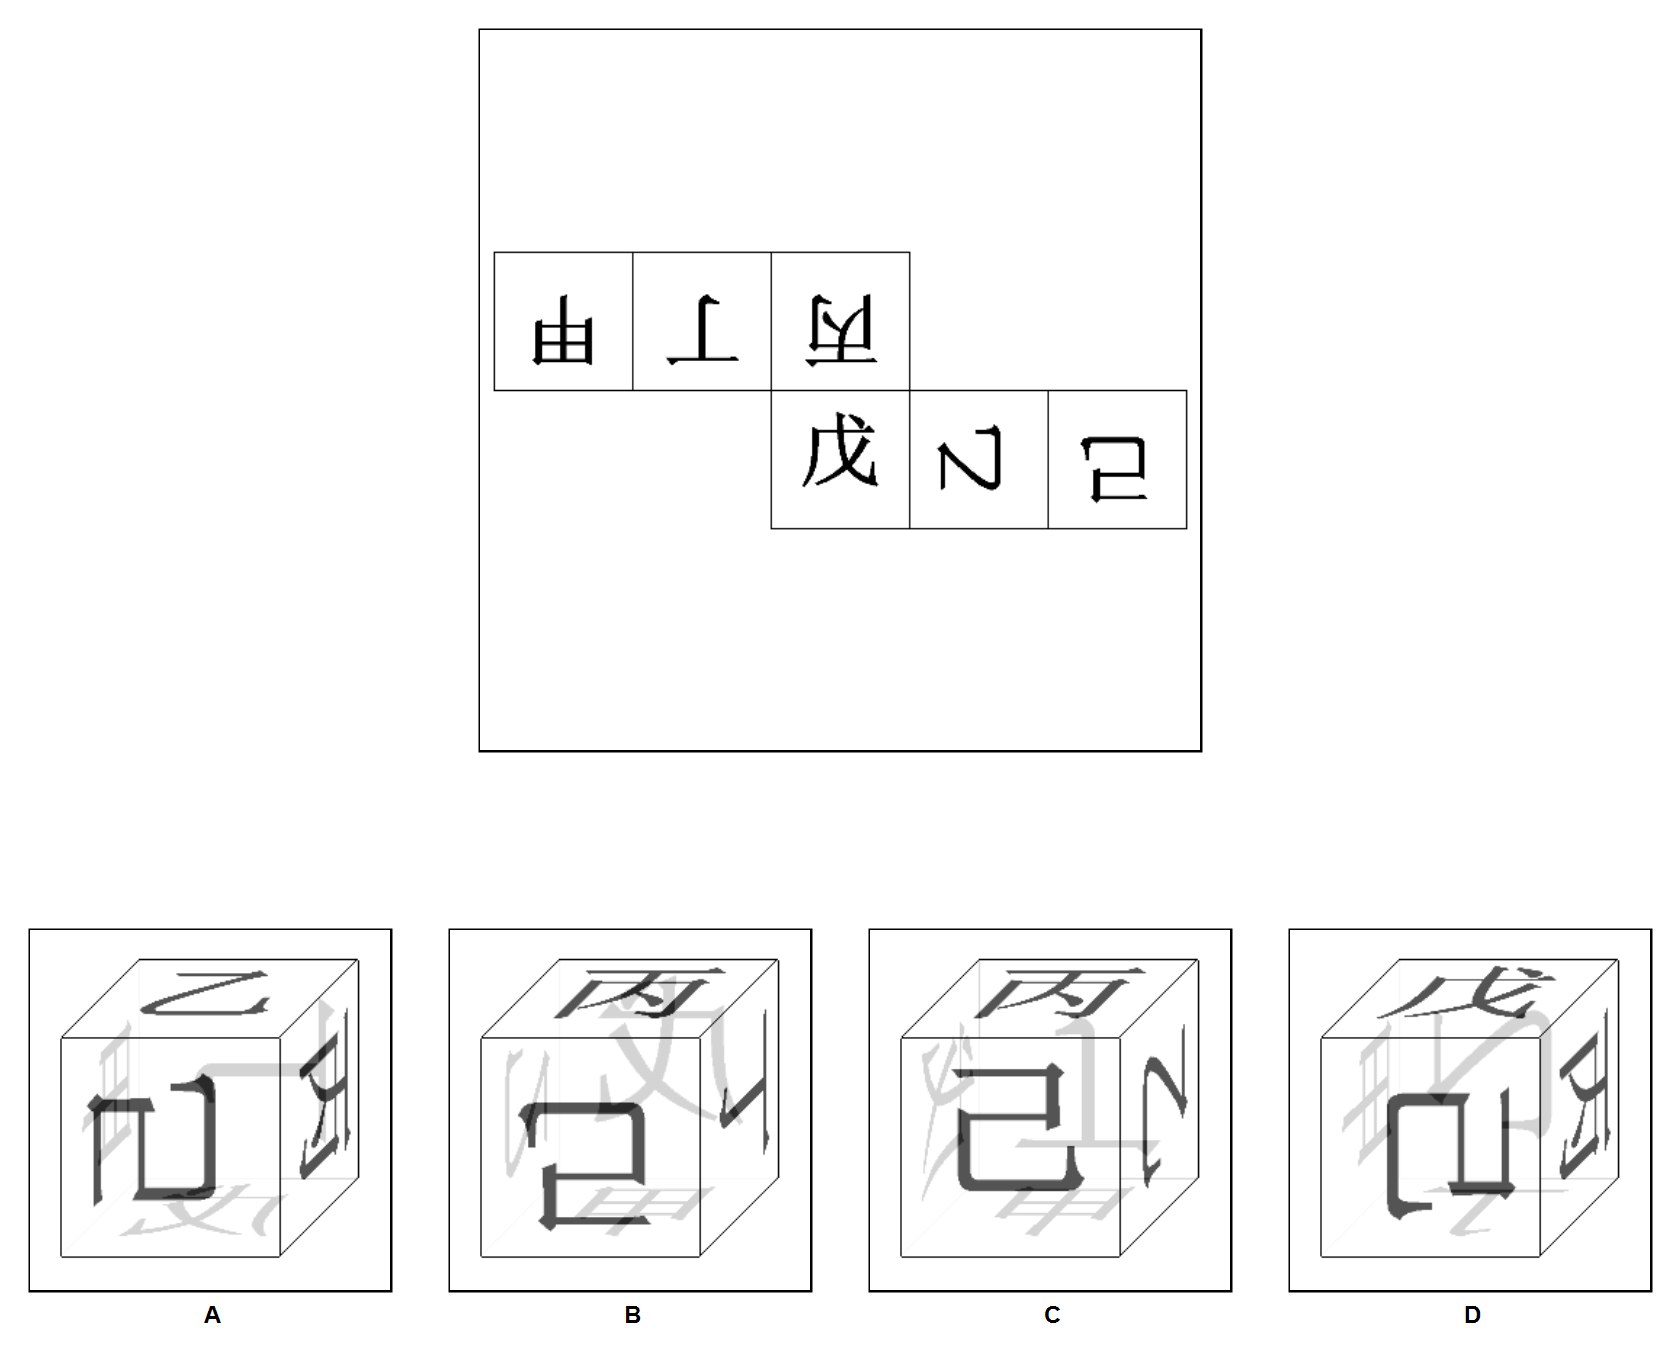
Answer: B